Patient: sex M, age 62
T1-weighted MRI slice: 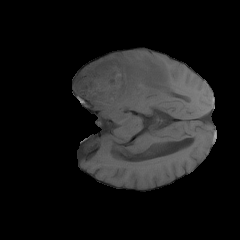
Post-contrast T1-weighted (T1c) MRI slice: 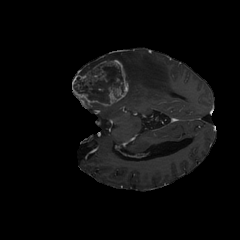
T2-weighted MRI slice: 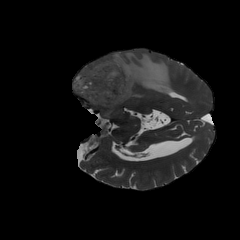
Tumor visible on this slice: yes
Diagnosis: Glioblastoma, IDH-wildtype
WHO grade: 4